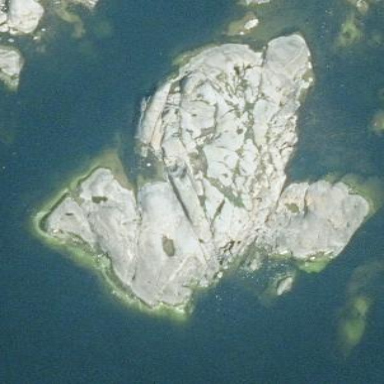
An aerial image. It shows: Islet along the natural coastline.